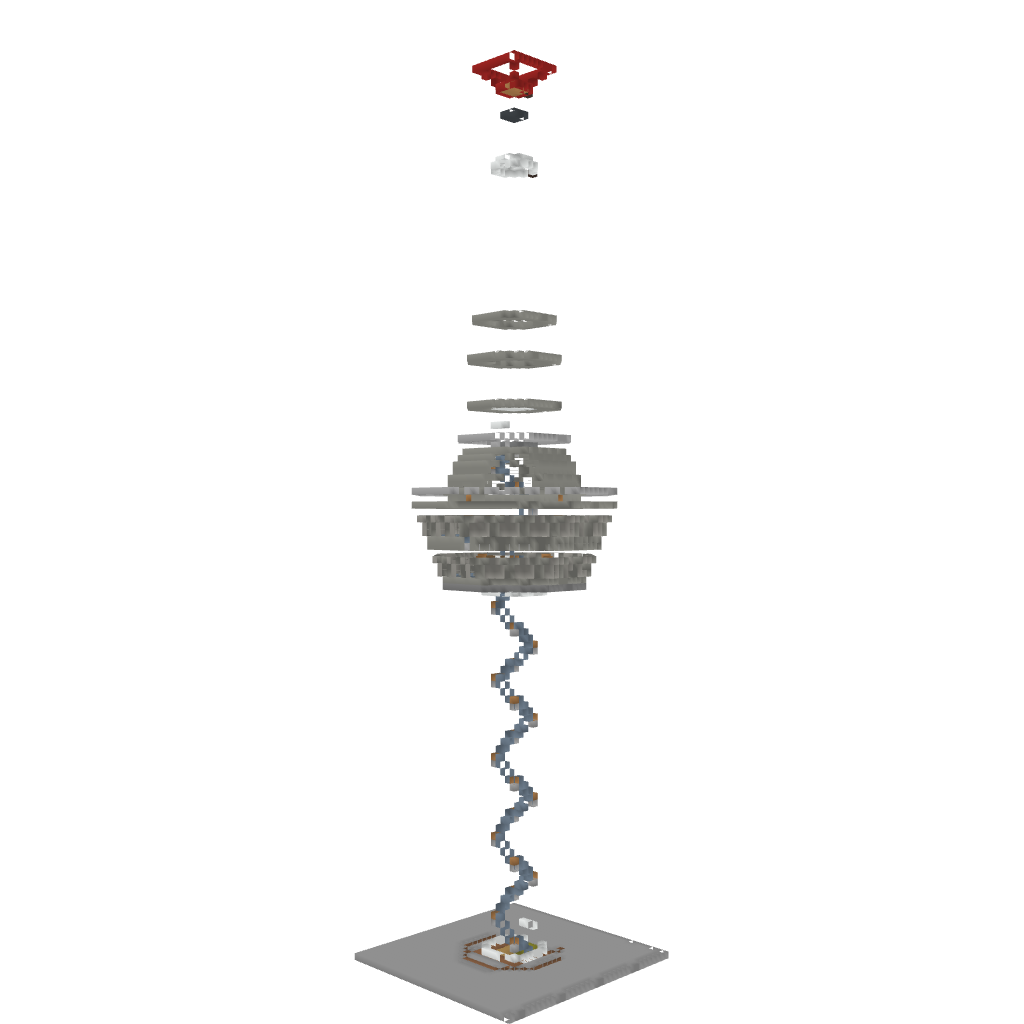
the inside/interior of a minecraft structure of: Mannheim TV Tower